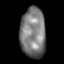
Tissue: lung
Cell type: T cells
Senescence score: 0.1649
Nuclear area (px): 1251
Mean DAPI intensity: 124.166